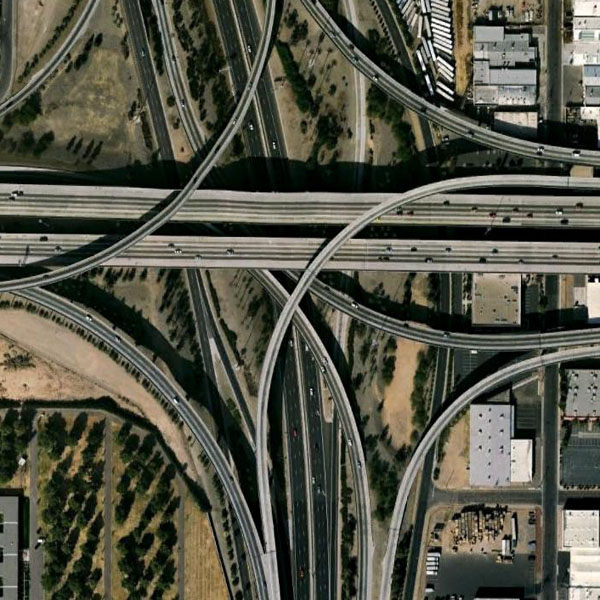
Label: Viaduct